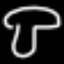
Label: mushroom